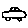
Label: car